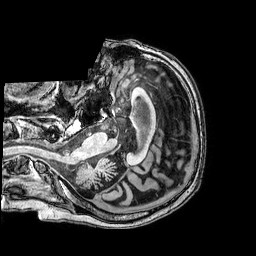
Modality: T1w
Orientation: axial
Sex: male
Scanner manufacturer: philips
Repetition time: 0.008217 s
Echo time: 0.00376 s